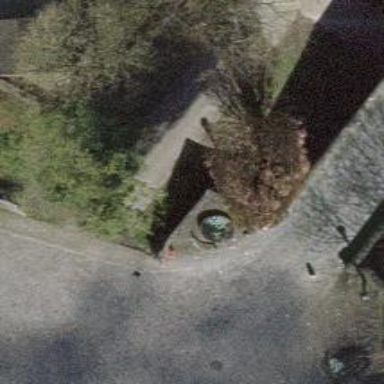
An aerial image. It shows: Wall barrier.